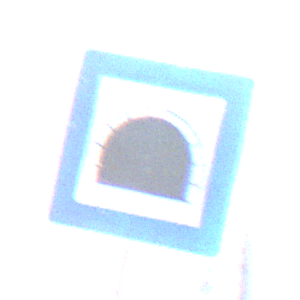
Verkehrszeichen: Tunnel
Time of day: SunriseSunset
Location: Outdoor (Urban)
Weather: Clear
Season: NotSpecified
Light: Natural